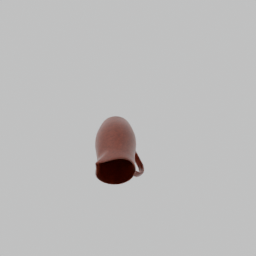
Label: decoration